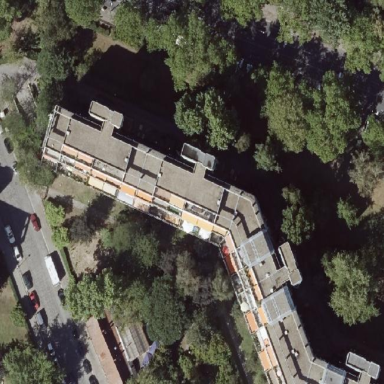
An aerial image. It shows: Residential building with apartments. The building has flat roof.